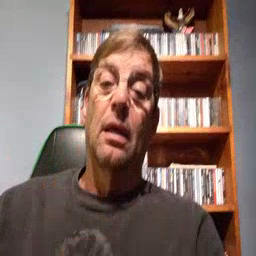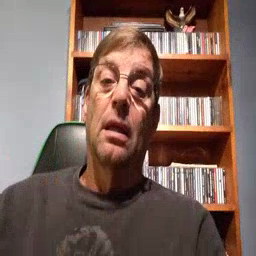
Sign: bee